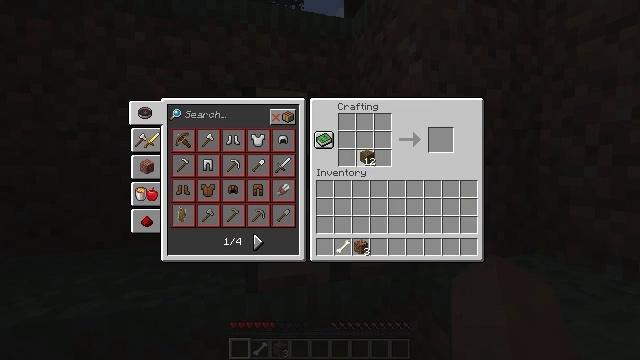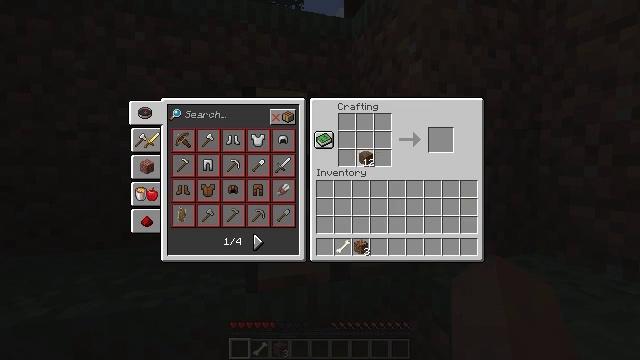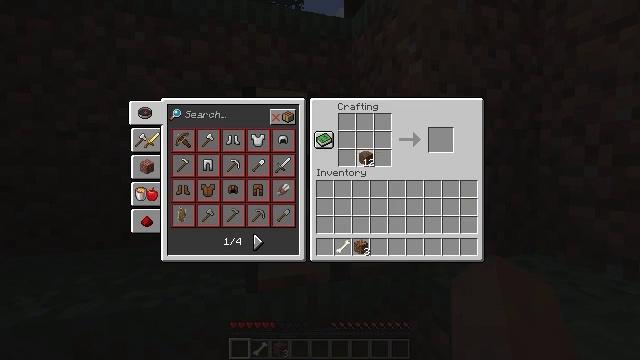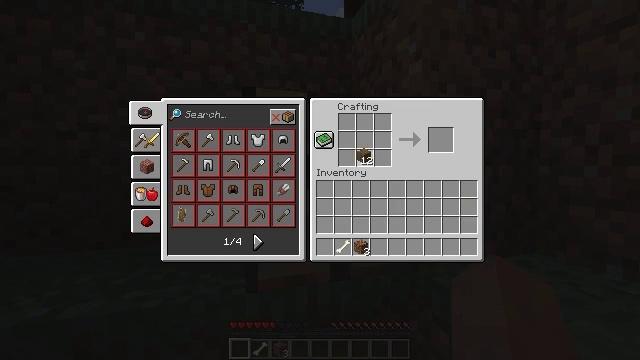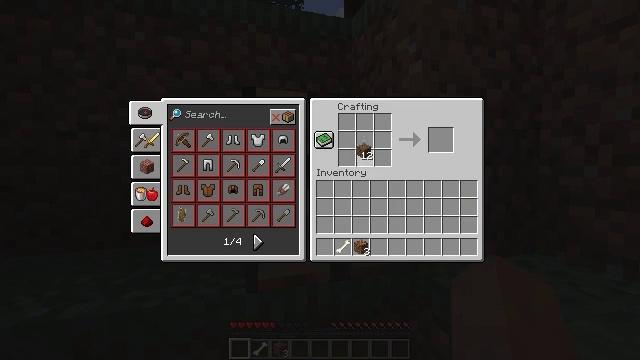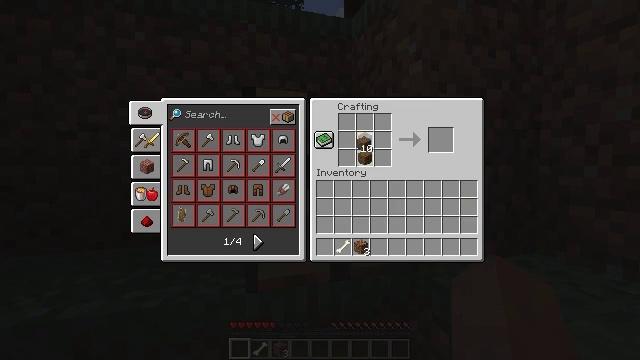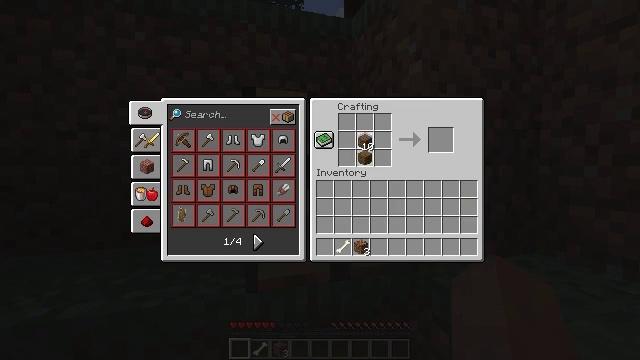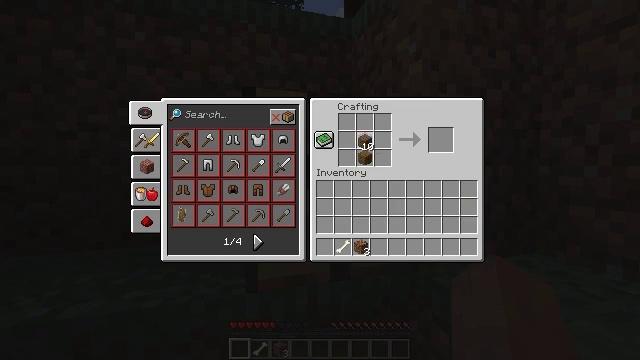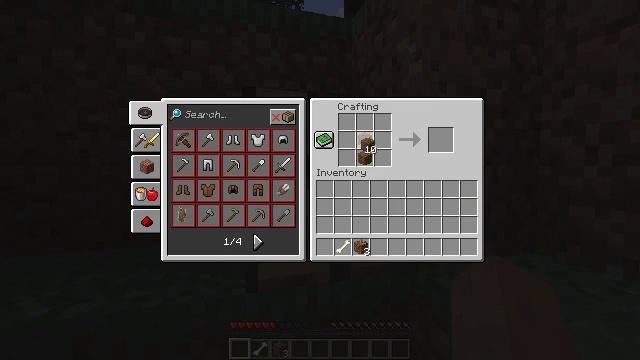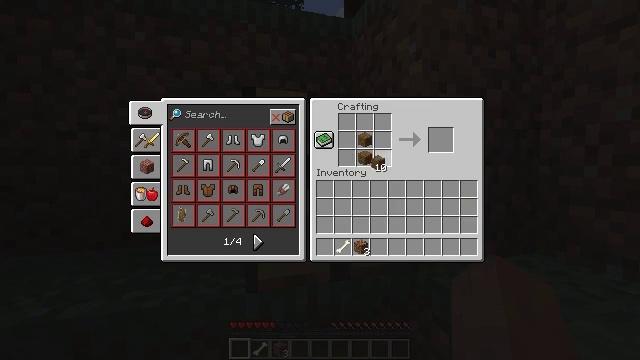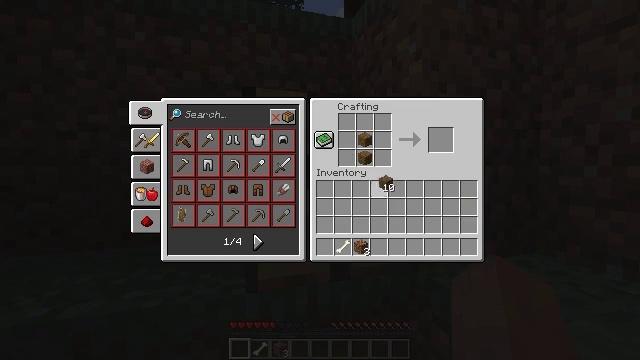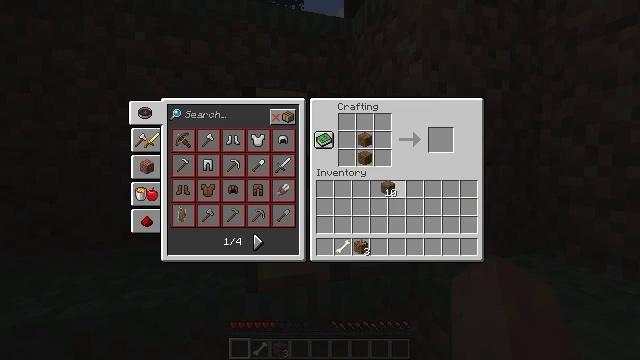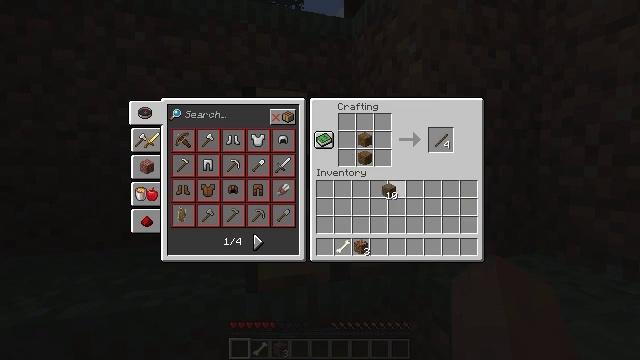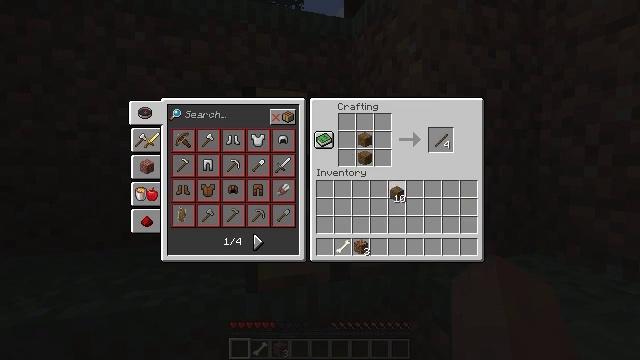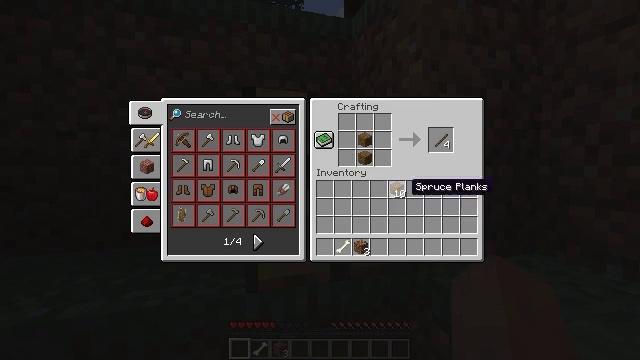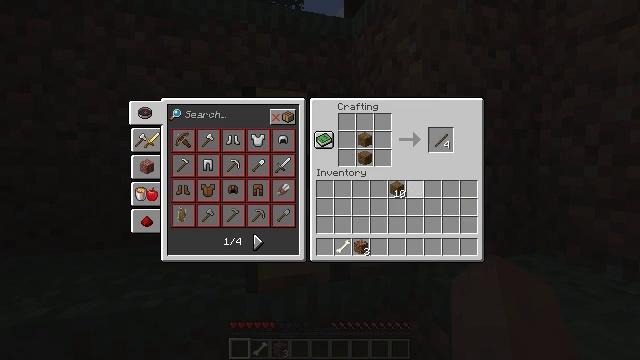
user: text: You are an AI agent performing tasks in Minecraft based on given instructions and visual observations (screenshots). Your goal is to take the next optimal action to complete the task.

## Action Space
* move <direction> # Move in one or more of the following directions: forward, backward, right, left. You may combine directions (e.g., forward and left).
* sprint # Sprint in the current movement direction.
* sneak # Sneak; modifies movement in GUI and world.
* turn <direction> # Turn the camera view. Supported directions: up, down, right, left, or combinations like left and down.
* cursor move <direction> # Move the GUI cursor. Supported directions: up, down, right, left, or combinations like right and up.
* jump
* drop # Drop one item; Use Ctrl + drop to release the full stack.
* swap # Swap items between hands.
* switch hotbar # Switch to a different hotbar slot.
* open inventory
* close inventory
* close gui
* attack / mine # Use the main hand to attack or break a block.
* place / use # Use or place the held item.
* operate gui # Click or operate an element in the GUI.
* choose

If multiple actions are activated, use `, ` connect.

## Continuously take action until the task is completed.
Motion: motion action
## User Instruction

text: Get sticks from combining two wooden planks.
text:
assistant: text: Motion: no_op
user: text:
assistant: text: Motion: choose
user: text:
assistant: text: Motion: choose
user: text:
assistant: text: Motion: choose
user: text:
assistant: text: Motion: cursor move up, choose
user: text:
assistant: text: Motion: choose
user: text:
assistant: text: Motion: no_op
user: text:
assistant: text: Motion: no_op
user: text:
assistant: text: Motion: cursor move right and down
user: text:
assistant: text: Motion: cursor move right and down
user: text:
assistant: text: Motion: operate gui
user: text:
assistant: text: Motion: operate gui
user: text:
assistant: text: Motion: cursor move right, operate gui
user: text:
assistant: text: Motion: cursor move right
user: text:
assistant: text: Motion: no_op
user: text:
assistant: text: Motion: cursor move right and up
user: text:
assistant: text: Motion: cursor move right and up
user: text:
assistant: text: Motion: cursor move right and up
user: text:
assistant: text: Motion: cursor move up
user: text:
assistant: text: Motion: no_op
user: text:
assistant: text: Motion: no_op
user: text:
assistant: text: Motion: no_op
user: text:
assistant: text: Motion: no_op
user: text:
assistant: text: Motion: no_op
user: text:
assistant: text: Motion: no_op
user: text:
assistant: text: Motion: operate gui
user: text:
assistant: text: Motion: operate gui
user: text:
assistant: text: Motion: operate gui
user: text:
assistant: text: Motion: cursor move left
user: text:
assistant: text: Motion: cursor move left